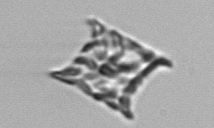
Label: Eucampia